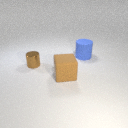
large blue rubber cylinder to the right of small brown metal cylinder